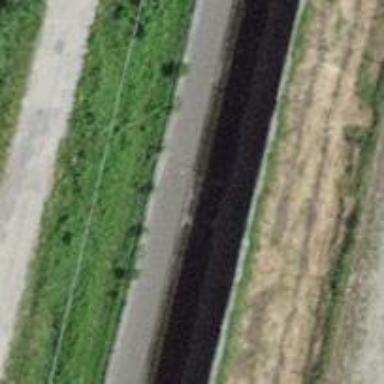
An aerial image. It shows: Drain that serves as waterway.